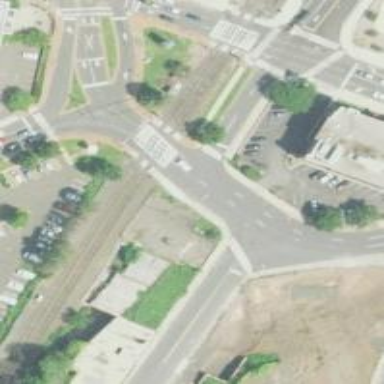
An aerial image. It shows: Marked road crossing with full barrier for railway crossing.